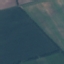
Land use / land cover class: AnnualCrop